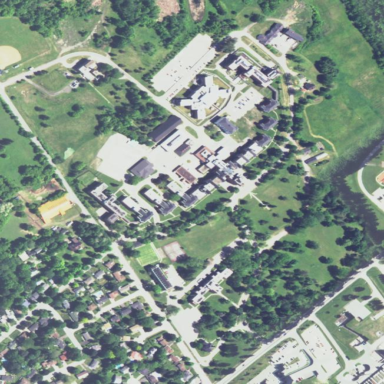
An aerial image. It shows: Healthcare facility identified as hospital.